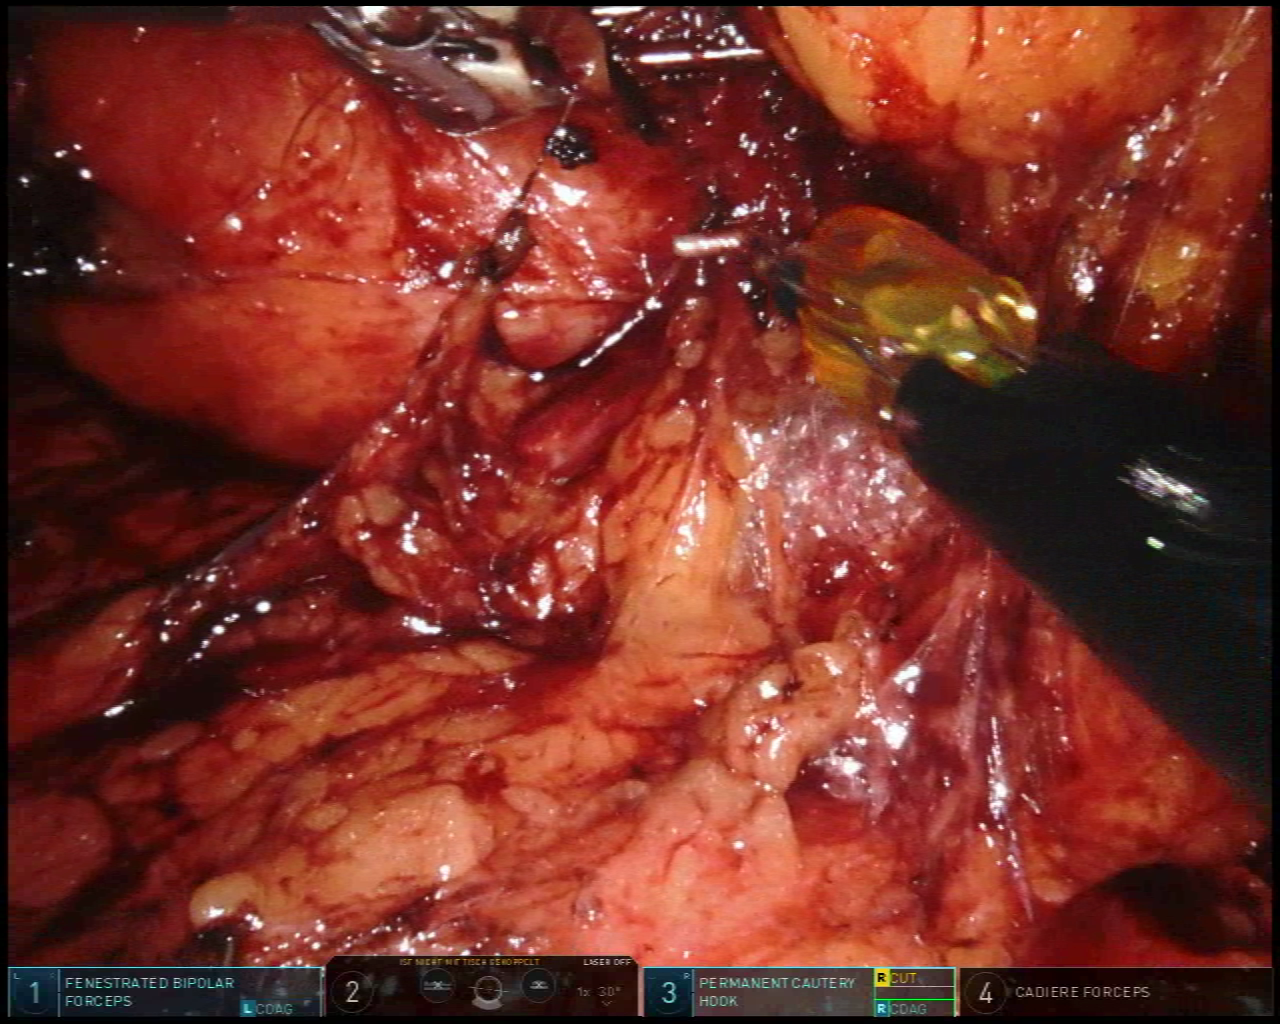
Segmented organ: ureter
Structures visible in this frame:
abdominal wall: no
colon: no
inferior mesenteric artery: no
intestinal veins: no
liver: no
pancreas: no
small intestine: no
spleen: no
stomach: no
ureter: yes
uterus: no
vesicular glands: no